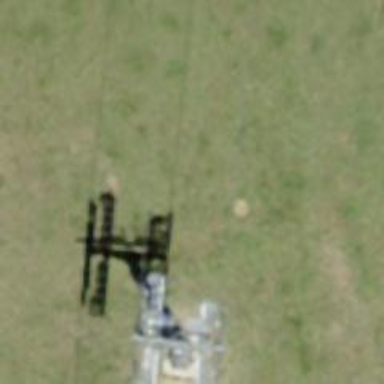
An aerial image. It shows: Pylon for aerialway.